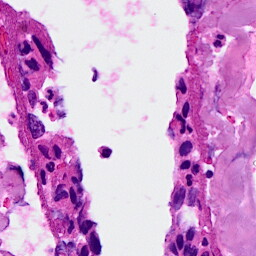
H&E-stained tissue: Breast